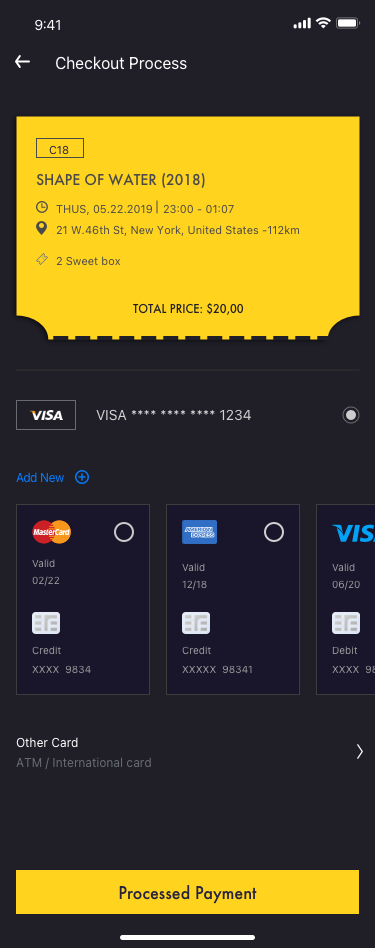
Text in this UI design:
Processed Payment
Other Card
ATM / International card
Valid
02/22
XXXX  9834
Credit
Valid
06/20
XXXX  9834
Debit
Valid
12/18
XXXXX  98341
Credit
Add New
VISA **** **** **** 1234
9:41
Checkout Process
2 Sweet box
21 W.46th St, New York, United States -112km
THUS, 05.22.2019
23:00 - 01:07
SHAPE OF WATER (2018)
C18
TOTAL PRICE: $20,00